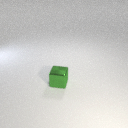
small green metal cube